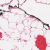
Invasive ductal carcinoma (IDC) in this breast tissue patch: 0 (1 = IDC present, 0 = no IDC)